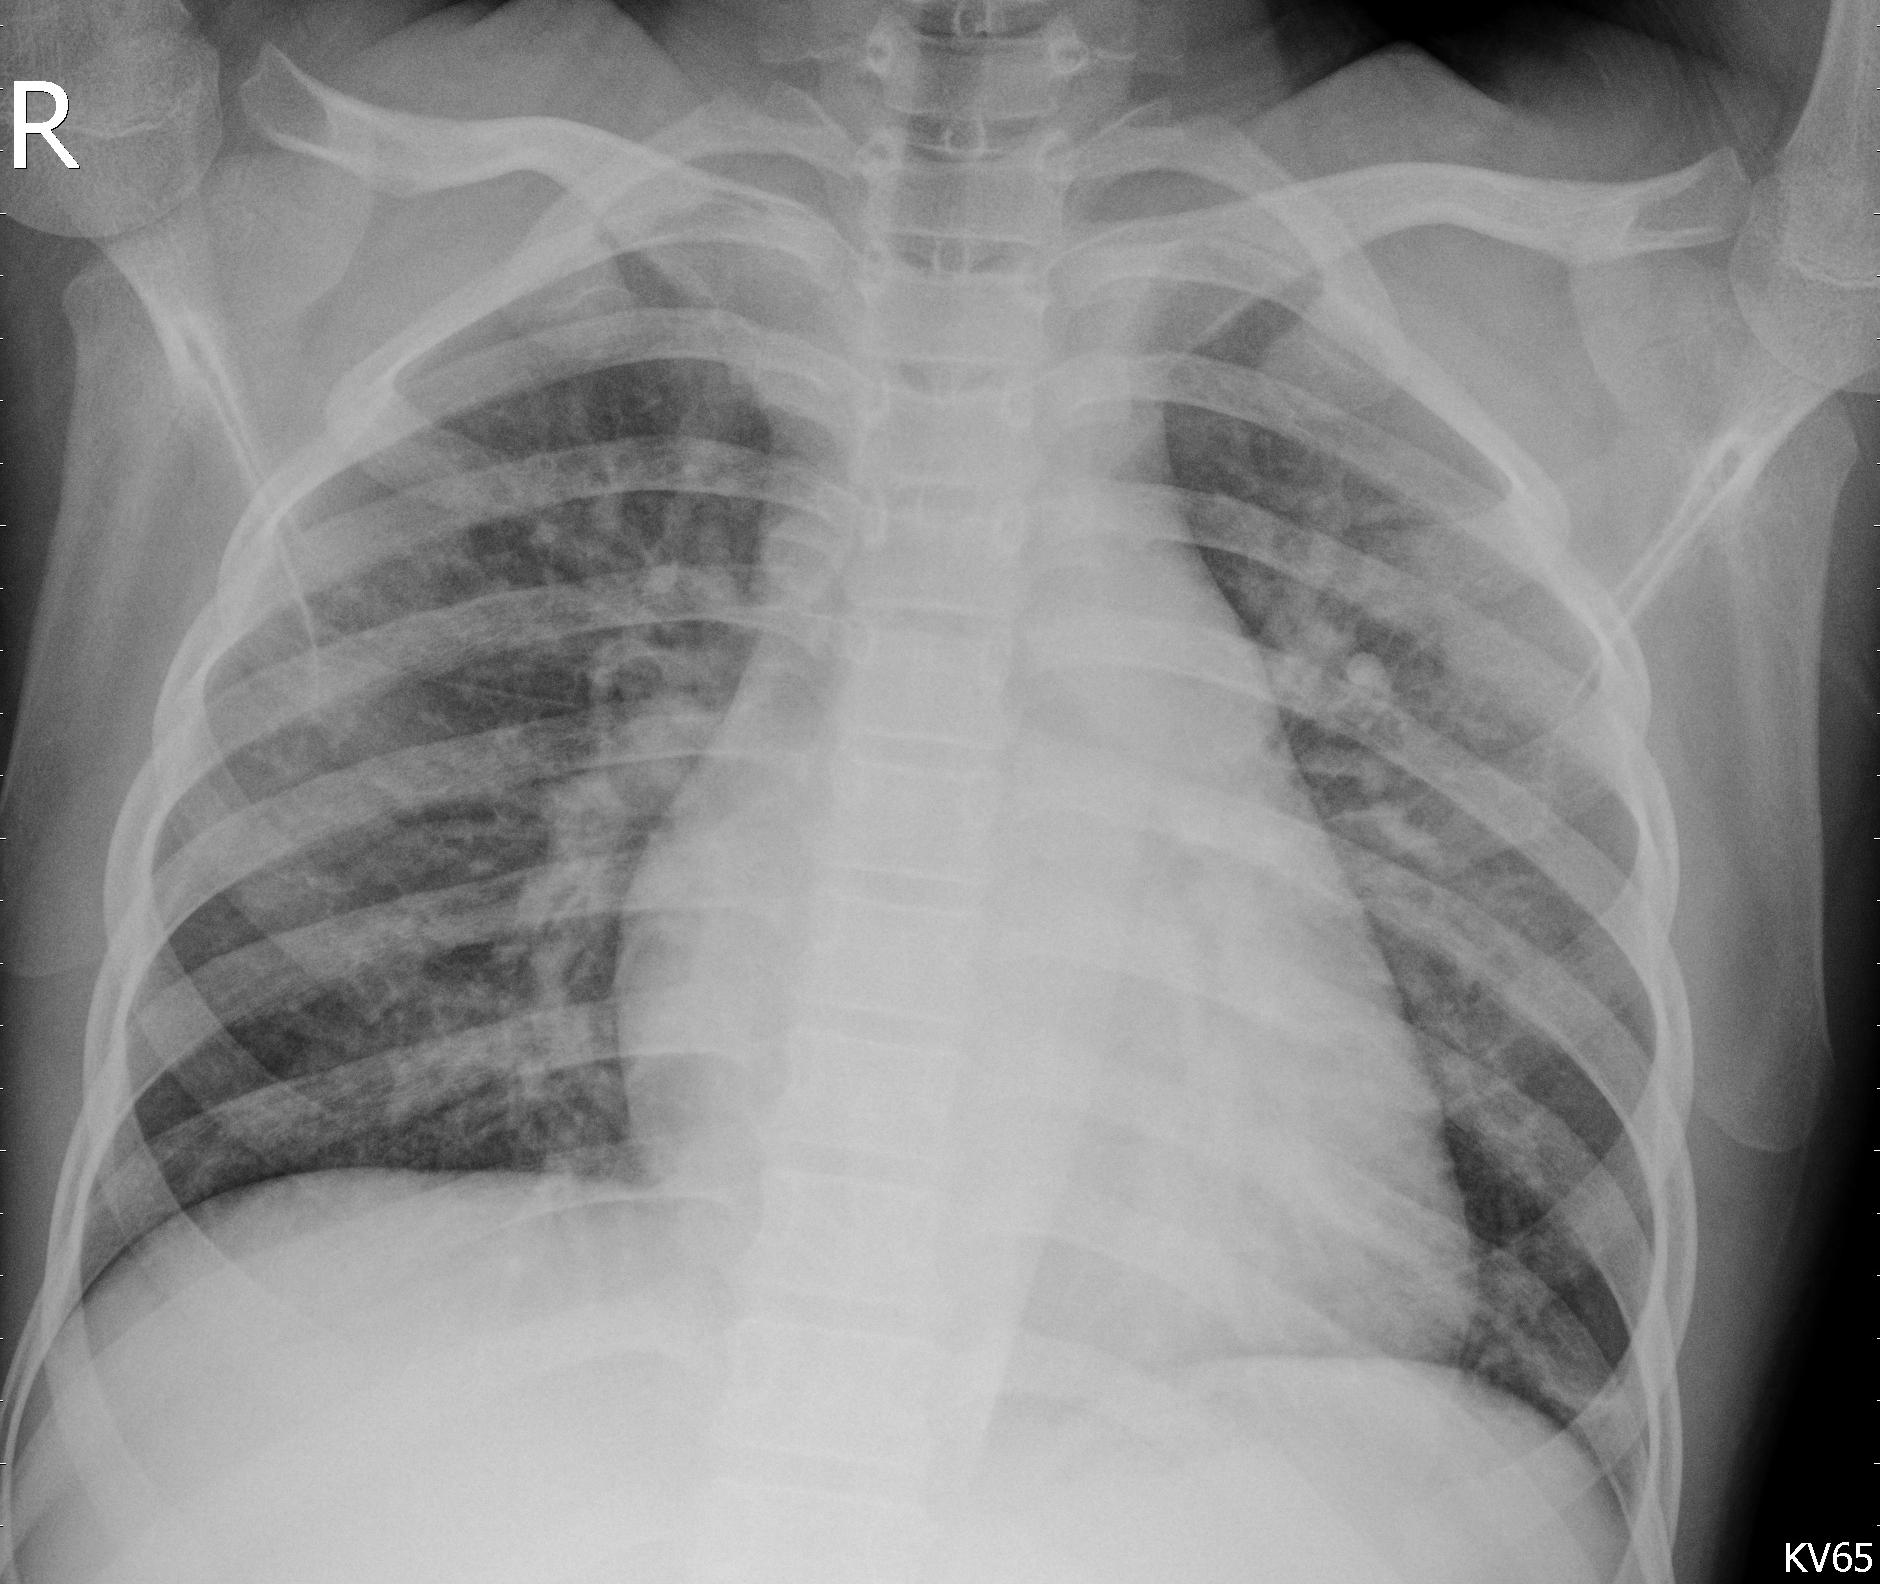
Diagnosis: PNEUMONIA